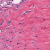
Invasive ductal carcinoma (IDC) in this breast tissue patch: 0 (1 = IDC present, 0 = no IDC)